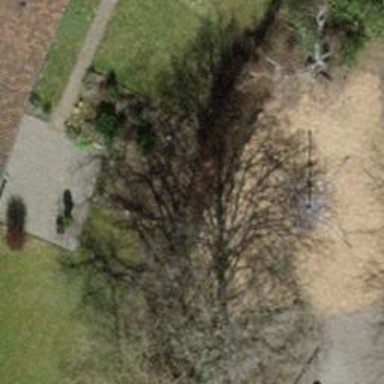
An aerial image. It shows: Mixed broadleaved hedge.